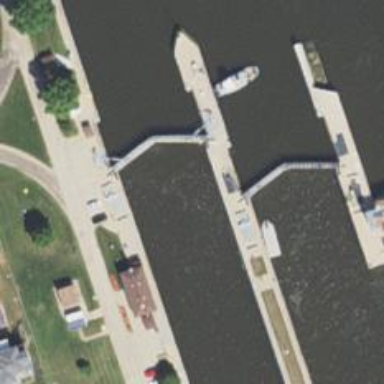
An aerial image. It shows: Lock gate on waterway.